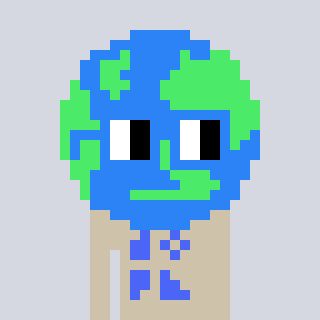
a pixel art character with square blue glasses, a earth-shaped head and a bege-colored body on a cool background